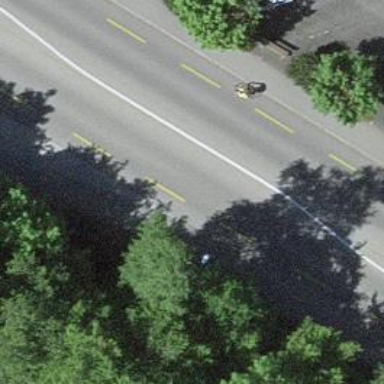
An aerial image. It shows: Primary highway with asphalt surface and designated cycle lane.